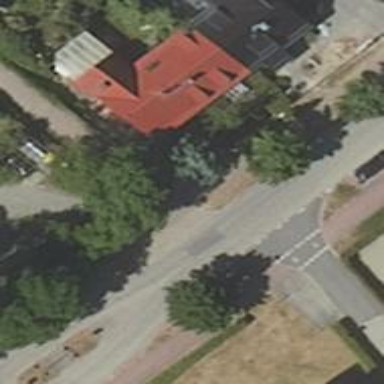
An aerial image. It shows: Residential road with separate asphalt sidewalk.